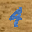
Label: 4